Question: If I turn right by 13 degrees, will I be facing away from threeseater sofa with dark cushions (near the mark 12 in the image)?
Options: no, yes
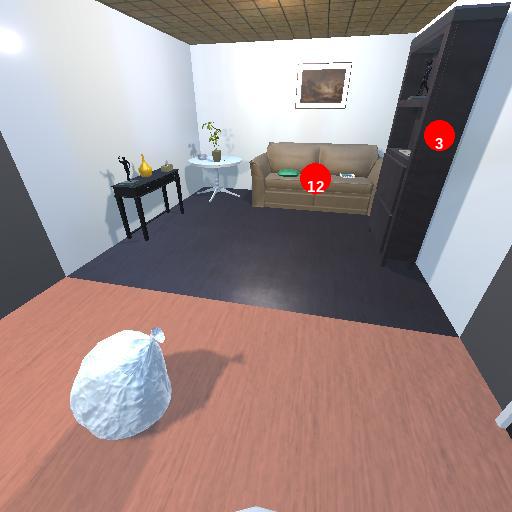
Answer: no